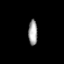
Tissue: prostate
Cell type: T cells
Senescence score: 0.7124
Nuclear area (px): 225
Mean DAPI intensity: 161.098